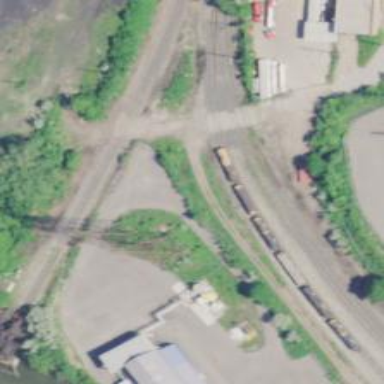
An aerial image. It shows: Abandoned railway.